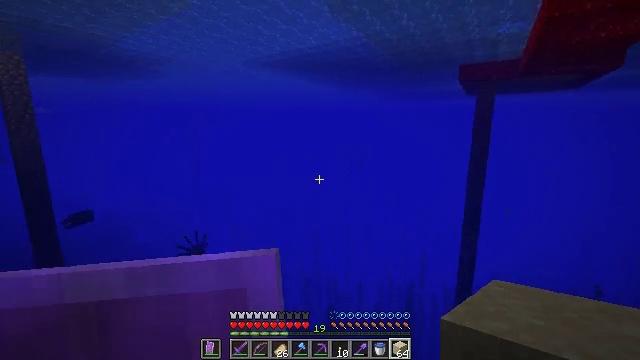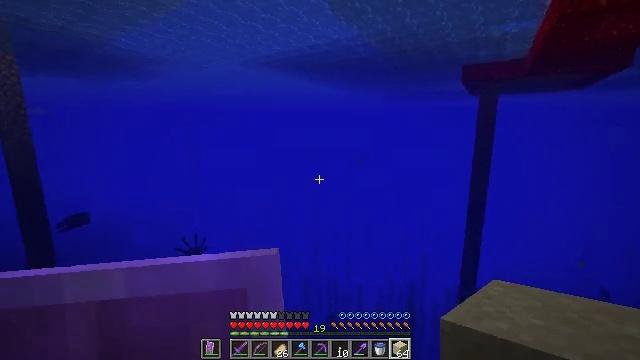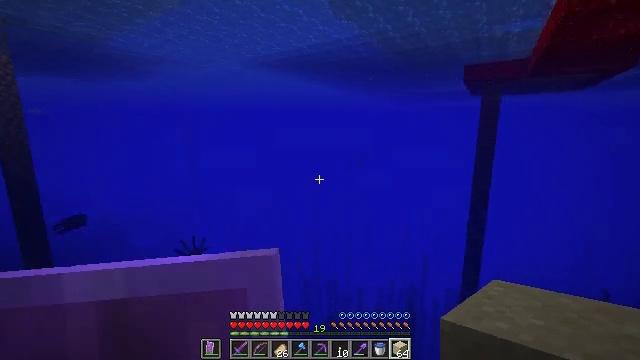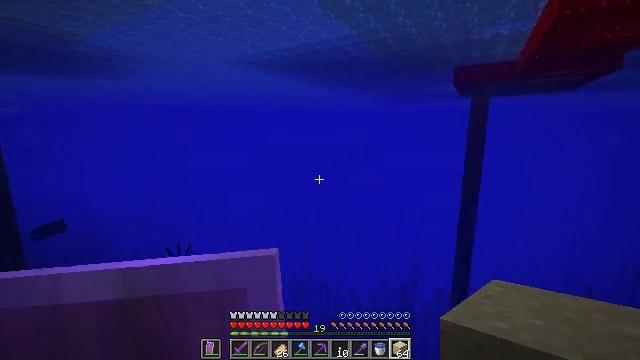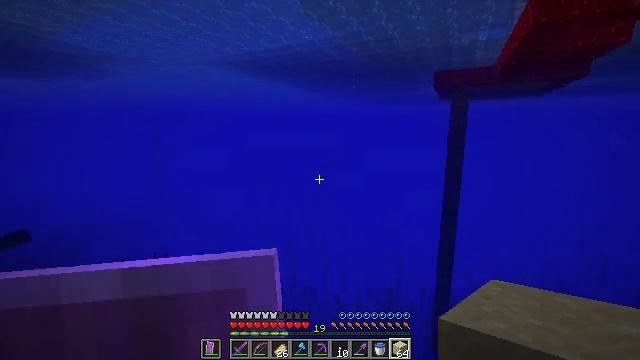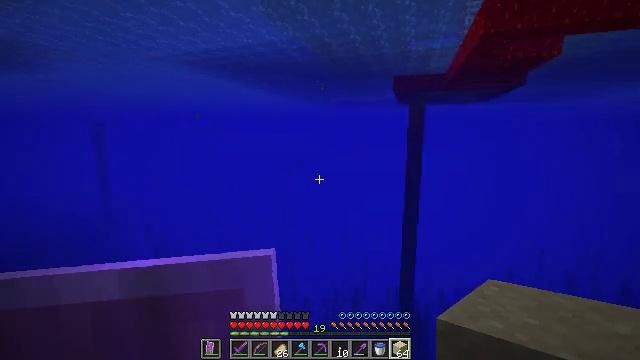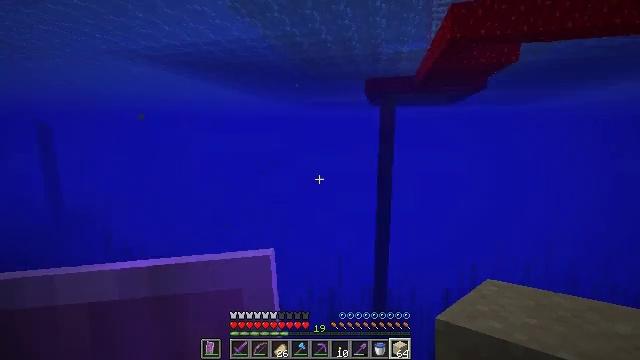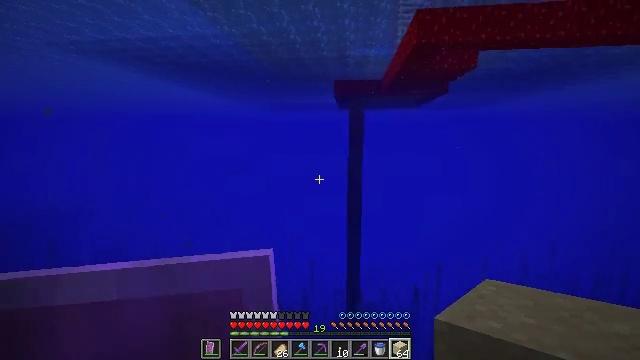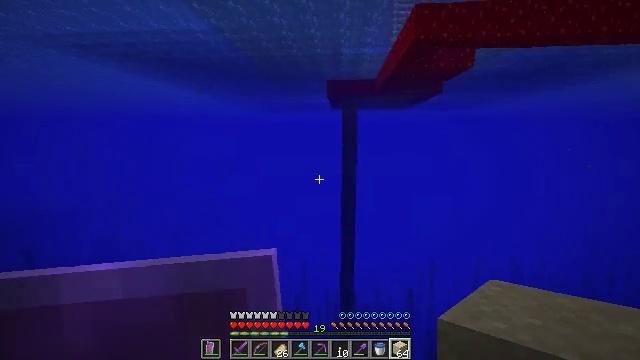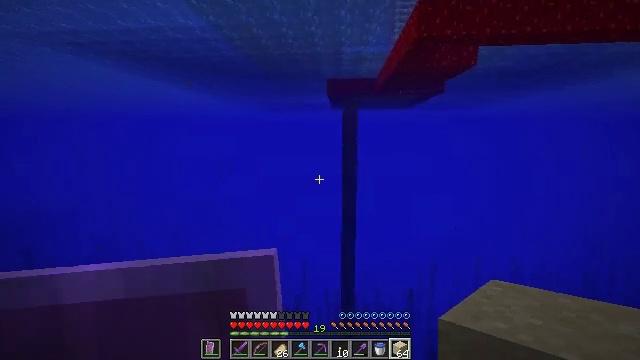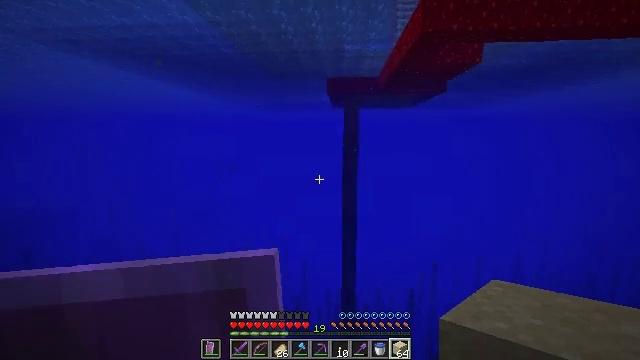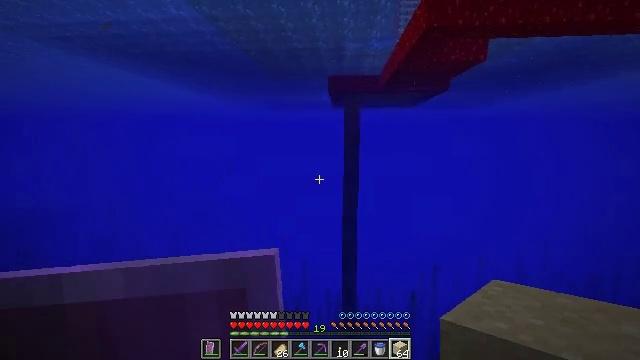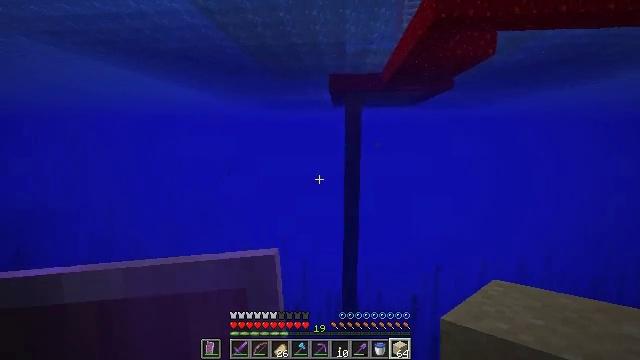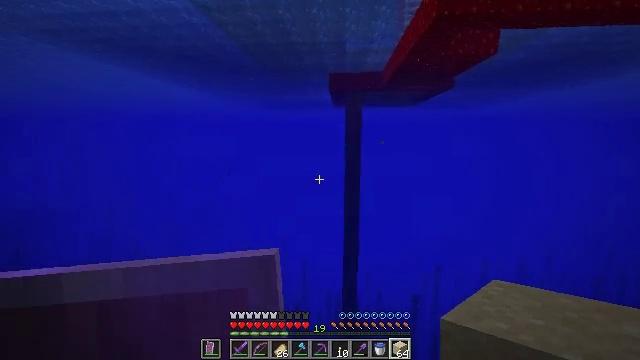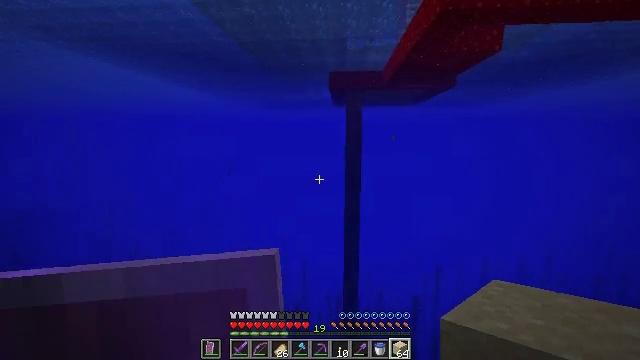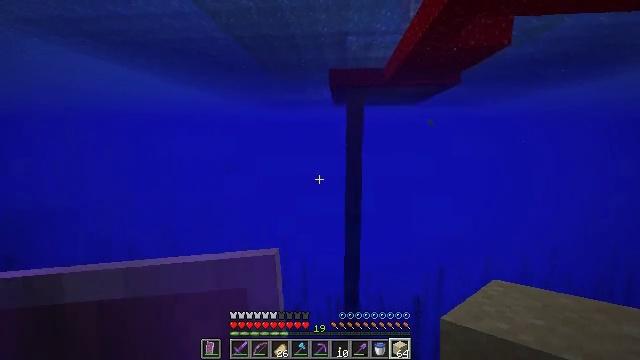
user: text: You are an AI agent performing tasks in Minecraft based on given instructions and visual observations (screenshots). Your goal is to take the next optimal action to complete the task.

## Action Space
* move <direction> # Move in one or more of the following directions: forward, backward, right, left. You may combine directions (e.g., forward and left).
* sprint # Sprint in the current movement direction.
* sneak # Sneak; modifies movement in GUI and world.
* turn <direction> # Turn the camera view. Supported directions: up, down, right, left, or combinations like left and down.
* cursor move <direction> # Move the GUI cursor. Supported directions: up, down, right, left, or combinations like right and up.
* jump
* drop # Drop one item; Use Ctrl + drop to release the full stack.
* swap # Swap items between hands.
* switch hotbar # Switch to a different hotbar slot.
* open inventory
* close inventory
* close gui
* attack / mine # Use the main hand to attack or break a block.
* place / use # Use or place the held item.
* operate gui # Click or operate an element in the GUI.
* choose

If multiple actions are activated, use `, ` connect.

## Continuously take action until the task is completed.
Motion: motion action
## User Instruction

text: Use gunpowder and sand to craft TNT.
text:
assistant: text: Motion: move forward, sprint, jump
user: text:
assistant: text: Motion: move forward, sprint, jump
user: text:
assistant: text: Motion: move forward, sprint, turn right, jump
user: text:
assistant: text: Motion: move forward, sprint, turn right
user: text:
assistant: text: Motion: move forward, sprint, turn right
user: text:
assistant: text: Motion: move forward, sprint, turn right
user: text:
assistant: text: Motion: move forward, sprint, turn right
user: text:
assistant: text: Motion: move forward, sprint, turn right
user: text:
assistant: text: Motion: move forward, sprint
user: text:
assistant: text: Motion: move forward, sprint
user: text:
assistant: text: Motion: move forward, sprint
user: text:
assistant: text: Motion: move forward, sprint
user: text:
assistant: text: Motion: move forward, sprint
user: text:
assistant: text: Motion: move forward, sprint
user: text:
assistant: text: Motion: move forward, sprint
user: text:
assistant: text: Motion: move forward, sprint
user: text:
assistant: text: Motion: move forward, sprint
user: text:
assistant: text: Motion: move forward, sprint
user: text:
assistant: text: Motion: move forward, sprint
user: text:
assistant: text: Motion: move forward, sprint
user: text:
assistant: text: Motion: move forward, sprint
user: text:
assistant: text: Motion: move forward, sprint
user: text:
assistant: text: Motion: move forward, sprint
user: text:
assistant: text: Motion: move forward, sprint
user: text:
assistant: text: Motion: move forward, sprint, jump
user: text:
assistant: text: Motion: move forward, sprint, jump
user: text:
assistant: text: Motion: move forward, sprint, jump
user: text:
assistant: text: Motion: move forward, sprint, jump
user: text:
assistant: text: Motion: move forward, sprint, jump
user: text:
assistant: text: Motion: move forward, sprint, turn right and up, jump